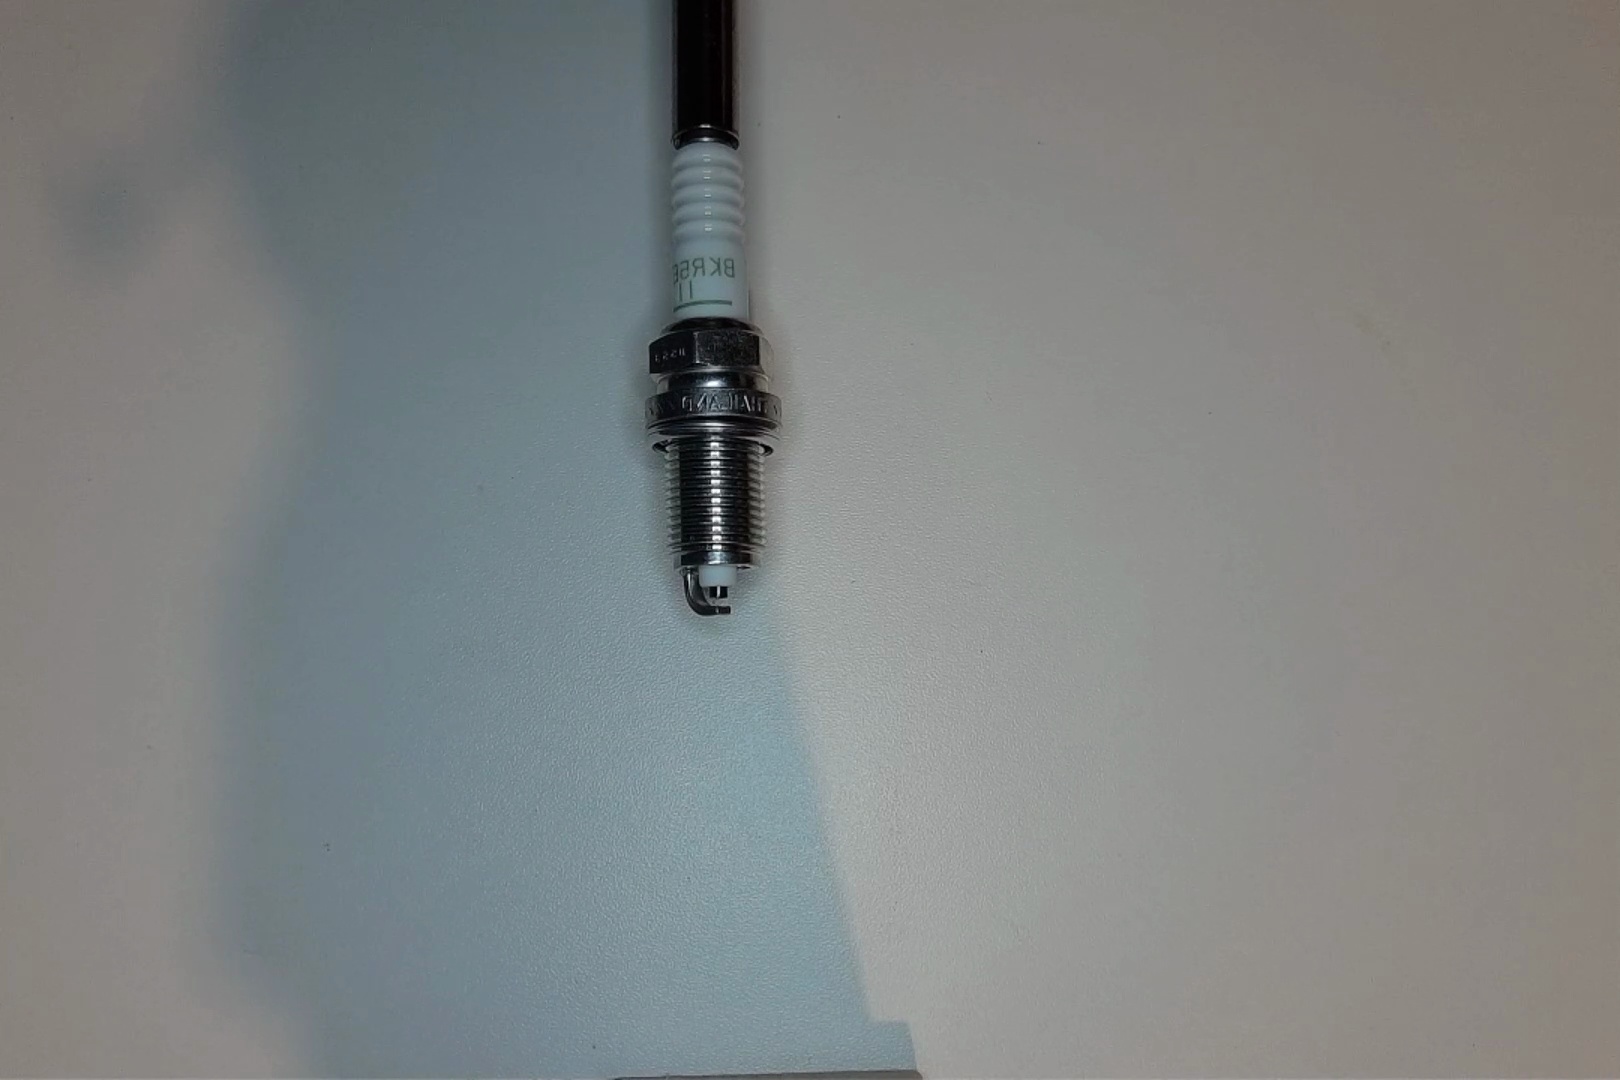
Label: normal